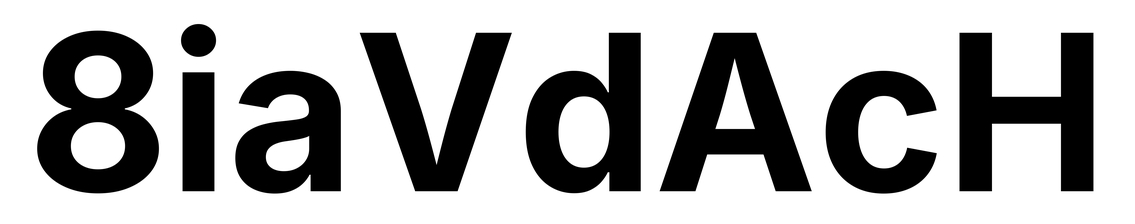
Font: Inter_Bold